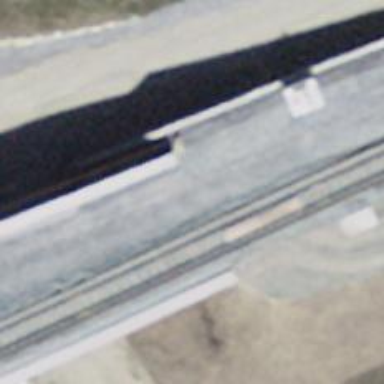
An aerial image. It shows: Narrow-gauge railway bridge with electrified contact lines and one track.